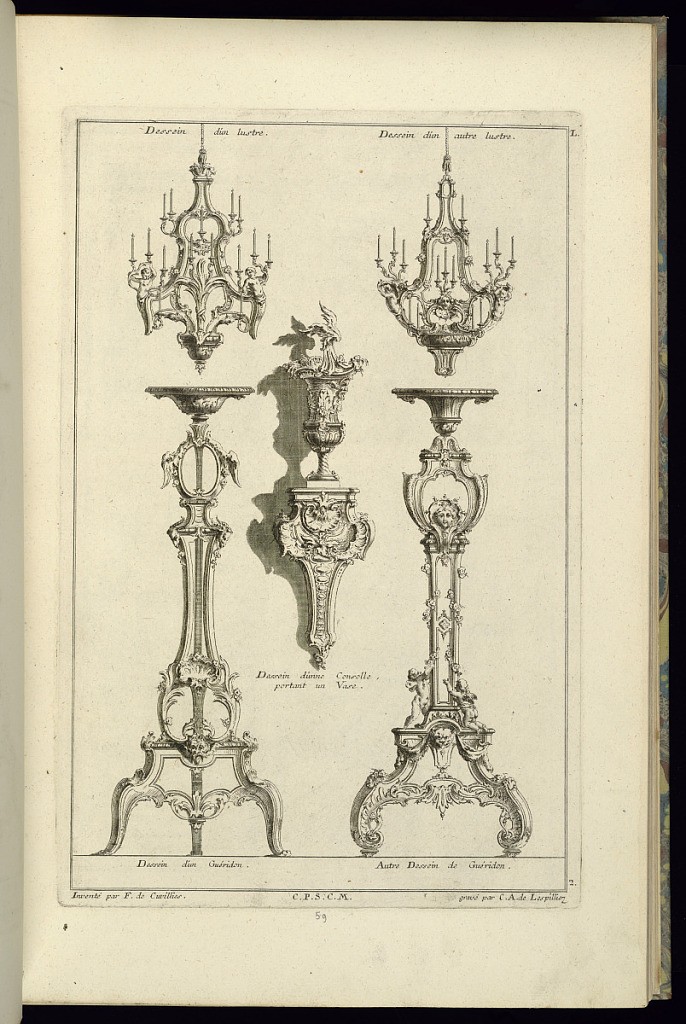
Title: Design for Two Chandeliers, Two Gueridons, and a Wall Bracket with a Vase
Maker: François de Cuvilliés the Elder, Belgian, 1695 - 1768
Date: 1745
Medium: Etching and engraving on off-white laid paper
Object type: Print
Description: Designs for gueridons, chandeliers, and a console supporting a vase. The plate is signed and numbered.